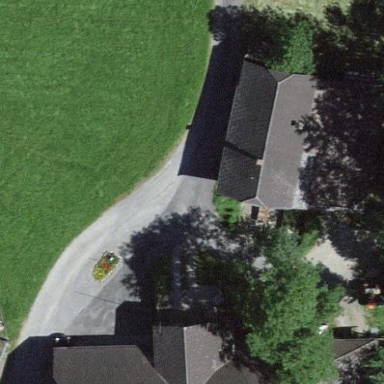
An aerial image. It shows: Rural barn.